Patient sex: F
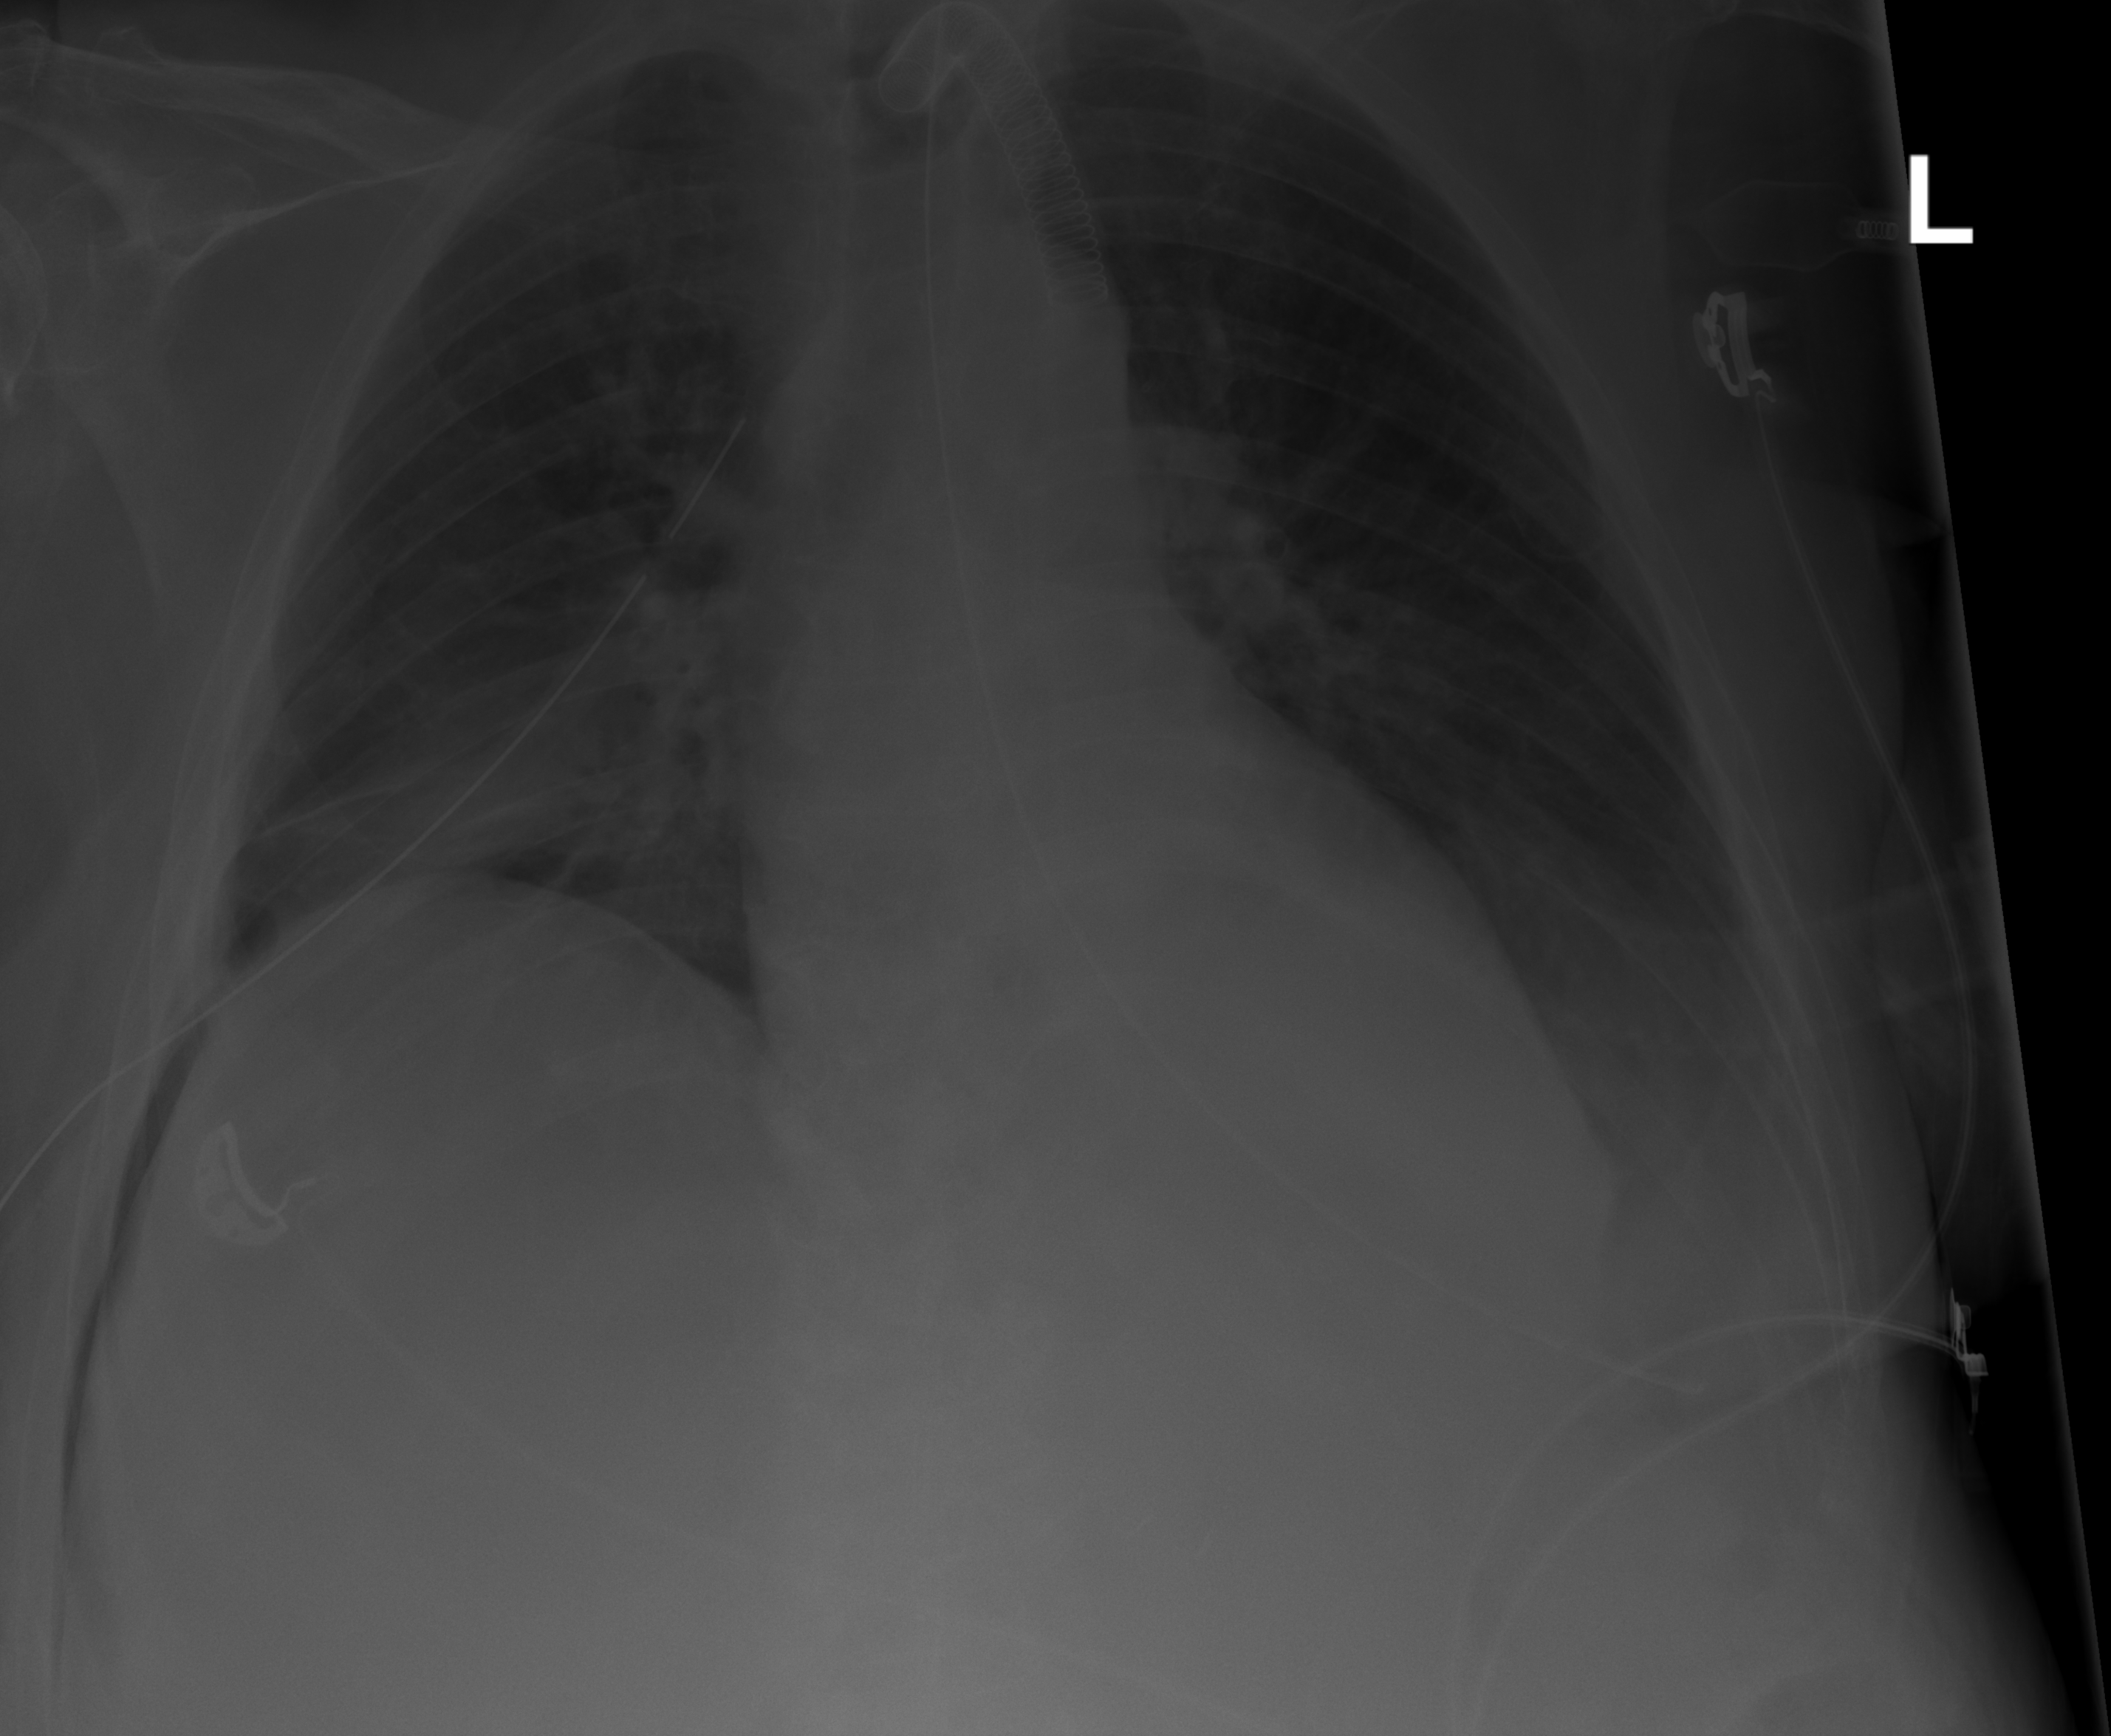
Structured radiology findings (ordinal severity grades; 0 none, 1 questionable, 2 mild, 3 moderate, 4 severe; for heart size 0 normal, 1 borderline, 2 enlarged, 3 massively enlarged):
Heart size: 1
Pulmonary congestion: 2
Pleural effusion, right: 1
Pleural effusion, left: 2
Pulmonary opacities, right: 0
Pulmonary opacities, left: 0
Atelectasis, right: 2
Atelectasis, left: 0